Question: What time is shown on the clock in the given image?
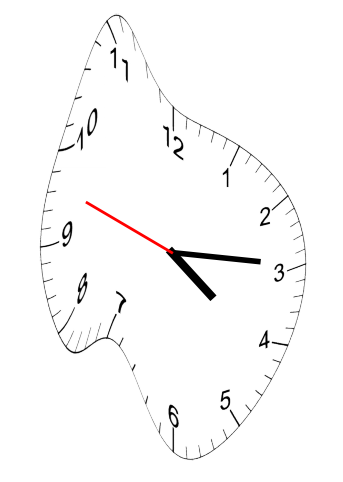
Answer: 04:14:48